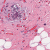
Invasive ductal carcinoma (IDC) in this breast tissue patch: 0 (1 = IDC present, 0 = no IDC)